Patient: sex M, age 36
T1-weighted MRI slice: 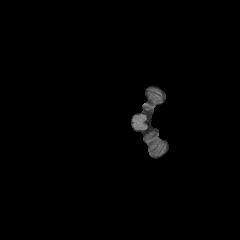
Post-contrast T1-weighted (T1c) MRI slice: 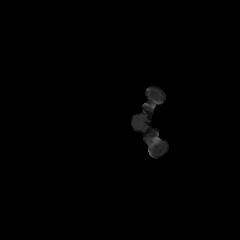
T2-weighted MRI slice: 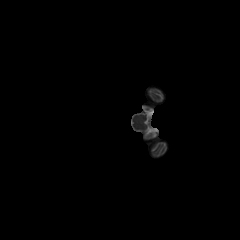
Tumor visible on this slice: no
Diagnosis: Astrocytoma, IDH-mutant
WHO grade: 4